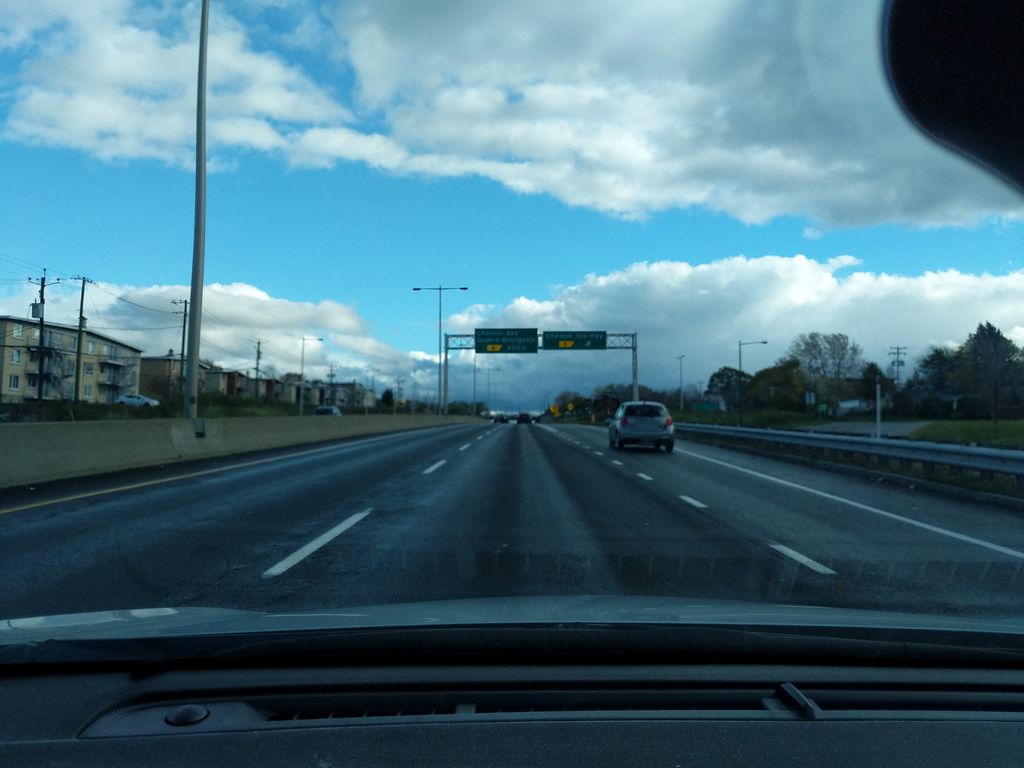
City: quebec_city